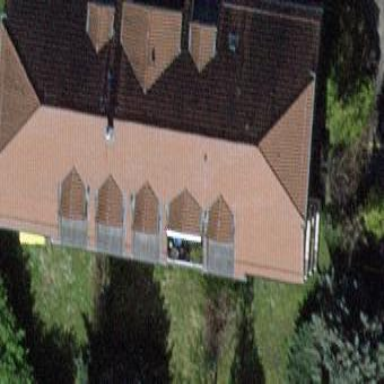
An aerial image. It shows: Building with half-hipped tile roof oriented along its structure.